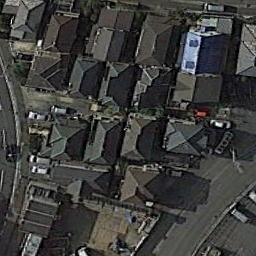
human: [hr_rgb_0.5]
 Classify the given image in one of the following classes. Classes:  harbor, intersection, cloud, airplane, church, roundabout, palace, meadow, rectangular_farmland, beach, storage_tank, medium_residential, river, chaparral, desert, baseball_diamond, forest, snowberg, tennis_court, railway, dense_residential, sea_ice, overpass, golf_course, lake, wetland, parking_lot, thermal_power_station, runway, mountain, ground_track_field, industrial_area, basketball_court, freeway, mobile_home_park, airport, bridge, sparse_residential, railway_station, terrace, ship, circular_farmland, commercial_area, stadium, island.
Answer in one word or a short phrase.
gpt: dense_residential